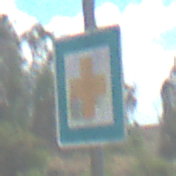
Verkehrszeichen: ErsteHilfe
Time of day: Midday
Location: Outdoor (Nature)
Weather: PartlyCloudy
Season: NotSpecified
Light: Natural